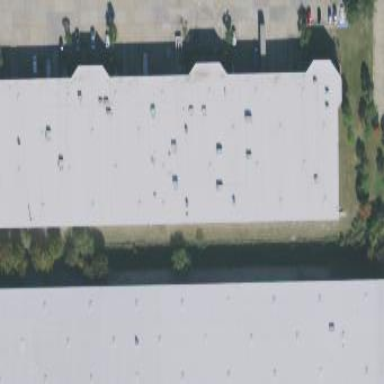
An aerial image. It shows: Warehouse.